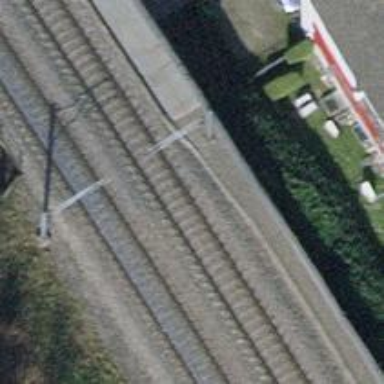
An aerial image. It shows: Bridge with single railway track electrified by contact line.